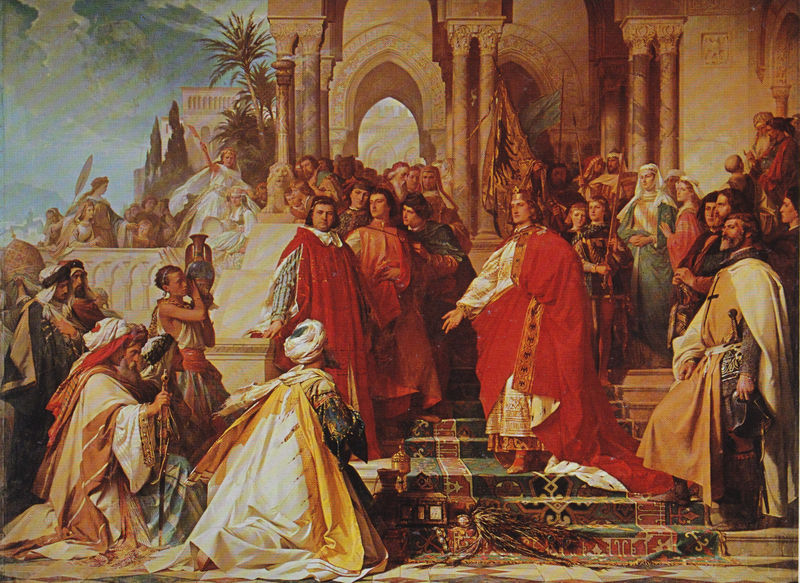
Titel: Friedrich II. empfängt in Palermo eine arabische Gesandtschaft
Künstler: Arthur Georg Freiherr von Ramberg
Standort: München
Institution: Maximilianeum
Schlagwörter: adler, baum, blau, dunkel, gemälde, gruppe, hand, himmel, kopf, mann, nackt, umhang, wasser, weiß, bäume, frauen, gelb, grün, menschen, ocker, stadt, braun, frau, geste, grau, hell, hintergrund, kleid, kleider, köpfe, marmor, männer, orange, pfeiler, schmuck, szene, säule, säulen, türkis, gebäude, gürtel, haus, rot, schleier, schloss, tuch, beige, fächer, leute, masse, menge, muster, ornament, teppich, versammlung, bart, wand, architektur, band, bibel, diener, herodes, kleidung, mensch, samt, stehen, stein, tragen, brüstung, schlank, sonne, boden, gewand, gold, mantel, reich, adel, drei, gewänder, personen, krone, renaissance, schulter, kinder, amphore, engel, krug, vase, zypressen, adlig, kopfbedeckung, bogen, stab, fahne, fels, mauer, hof, wolkenlos, pilaster, friedrich, banner, treppe, treppen, gefolge, historienbild, kaiser, könig, gäste, wein, weib, kopftuch, streifen, lciht, robe, deutsch, durchgang, läufer, palme, stufe, stufen, wedel, edel, knie, tor, gruppen, bögen, gang, arkade, gefäß, stolz, antike, glaube, kreuz, orient, orientalisch, palast, knien, soldat, menschenmasse, degen, herrscher, geschenk, ritter, brokat, sieg, dattel, spitzbart, arkaden, kapitelle, römer, tore, besuch, sandale, heiligenschein, doppelsäulen, sklave, spitzbogen, mauern, antik, dolch, knieend, kniend, mittelalter, krönung, segen, empfang, audienz, huldigung, kreuzzug, palmen, adlige, himel, könige, tempel, königin, löwe, macht, gesandte, opfer, ankunft, begrüßung, prunk, anbetung, bitte, tunika, turban, arabien, perser, sieger, sklaven, hofstaat, bitten, purpur, ornat, zepter, araber, turbane, unterwerfung, kardinäle, gebälk, sizilien, säulengang, palais, roter mantel, korintisch, kollonade, gekuppelt, blendbögen, verzerrt, weisen, borten, gemächer, geschenke, huldigen, köni, alexander, aöt, bedeckung, bescheien, carl von piloty, deutscher kaiser, gaben, herab, herschaftlich, kommen, königshof, mohren, morgenland, naher osten, nordafrika, preziosen, römisches reich, schilderung, steirfen, vvotive, zwillingssäulen, weisses kleid, verneigung, tufen, orientalen, niederwerfen, abgesandte, drei weisen, szadt, morgenöland